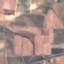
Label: PermanentCrop